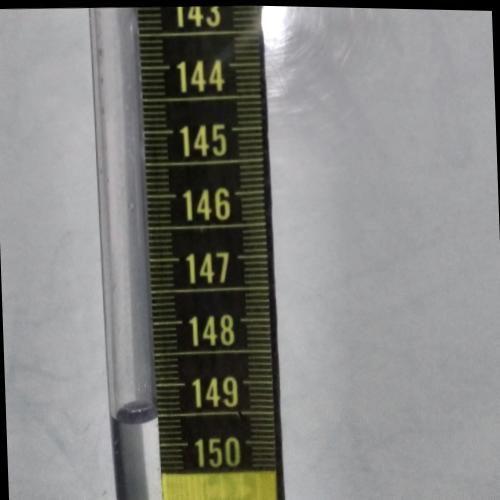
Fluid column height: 149.1 cm